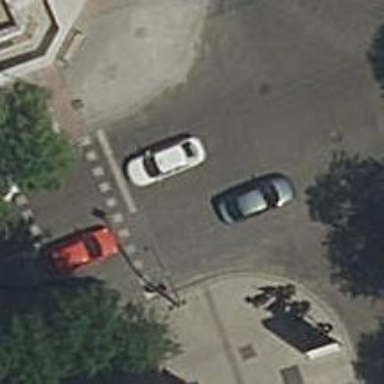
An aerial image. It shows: Road with traffic signals controlling the flow of traffic.